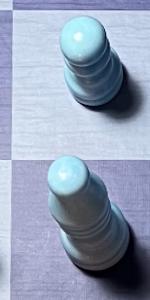
Label: Bishop_White